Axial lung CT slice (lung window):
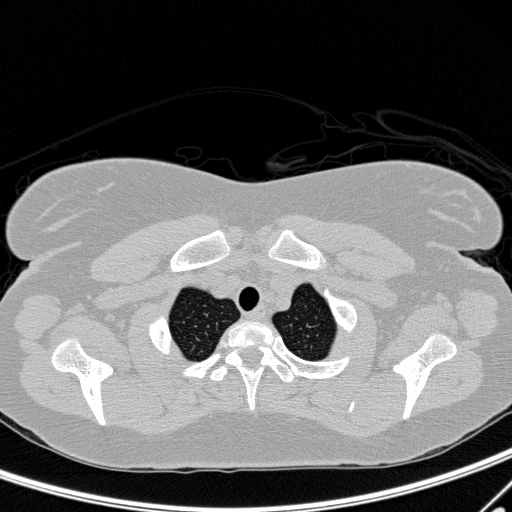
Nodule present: no